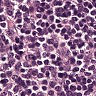
Metastatic tissue present: no